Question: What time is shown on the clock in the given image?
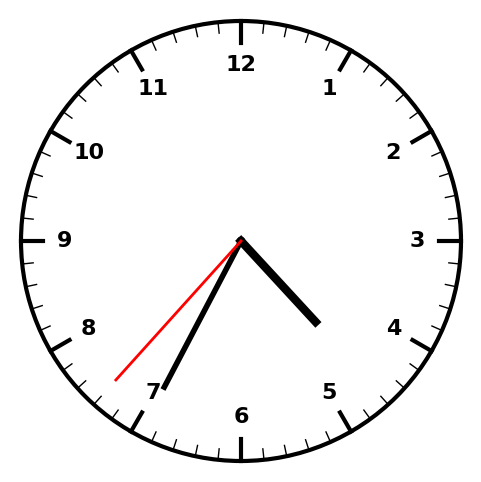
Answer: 04:34:37